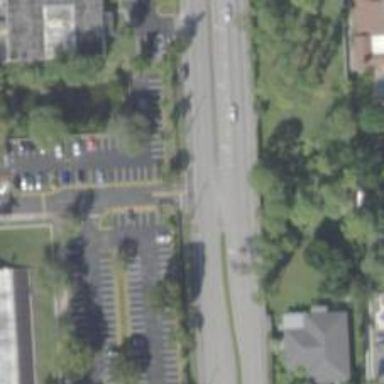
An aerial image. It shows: Asphalt footway with uncontrolled crossing. The crossing has lines markings.